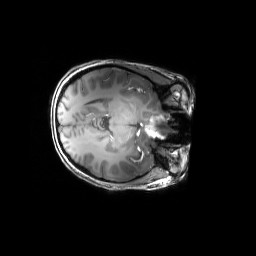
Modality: T1w
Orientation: axial
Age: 23
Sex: female
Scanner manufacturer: siemens
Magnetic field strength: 6.98 T
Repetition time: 2.37 s
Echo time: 0.00231 s